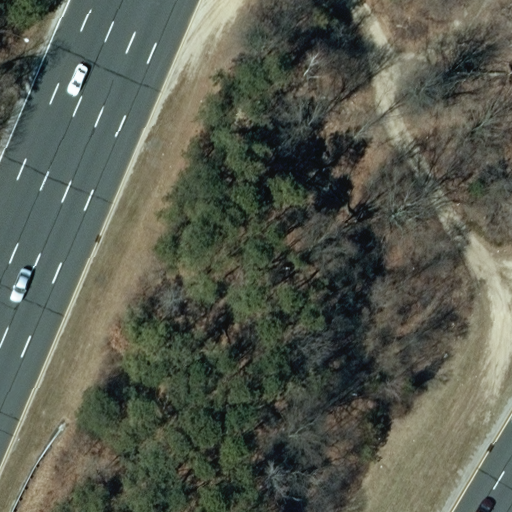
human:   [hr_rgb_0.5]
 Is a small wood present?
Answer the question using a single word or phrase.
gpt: no

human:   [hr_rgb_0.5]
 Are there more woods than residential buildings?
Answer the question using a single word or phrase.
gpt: yes

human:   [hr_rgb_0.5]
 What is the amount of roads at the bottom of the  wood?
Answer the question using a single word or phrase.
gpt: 3

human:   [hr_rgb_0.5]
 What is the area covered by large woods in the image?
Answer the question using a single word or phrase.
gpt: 6505m2

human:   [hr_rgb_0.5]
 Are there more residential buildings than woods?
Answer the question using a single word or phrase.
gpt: no

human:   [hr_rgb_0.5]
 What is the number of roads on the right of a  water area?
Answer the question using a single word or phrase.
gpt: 0

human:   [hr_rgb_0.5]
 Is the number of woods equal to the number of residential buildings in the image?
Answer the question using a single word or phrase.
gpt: no

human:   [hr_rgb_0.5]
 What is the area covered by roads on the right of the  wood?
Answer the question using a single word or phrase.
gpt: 0m2

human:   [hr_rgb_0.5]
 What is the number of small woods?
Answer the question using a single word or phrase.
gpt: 0

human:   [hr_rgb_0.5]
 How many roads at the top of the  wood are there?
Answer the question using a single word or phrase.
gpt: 0

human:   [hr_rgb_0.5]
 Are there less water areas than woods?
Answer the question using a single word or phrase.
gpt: yes

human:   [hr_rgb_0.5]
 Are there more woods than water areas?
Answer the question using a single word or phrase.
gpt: yes

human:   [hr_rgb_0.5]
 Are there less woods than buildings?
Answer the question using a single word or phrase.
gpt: no

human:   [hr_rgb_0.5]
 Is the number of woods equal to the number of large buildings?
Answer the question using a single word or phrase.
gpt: no

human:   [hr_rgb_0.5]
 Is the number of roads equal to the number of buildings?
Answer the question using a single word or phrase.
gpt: no

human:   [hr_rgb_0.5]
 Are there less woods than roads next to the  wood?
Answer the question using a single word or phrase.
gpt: yes

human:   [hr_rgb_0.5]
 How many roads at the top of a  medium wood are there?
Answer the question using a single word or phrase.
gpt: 0

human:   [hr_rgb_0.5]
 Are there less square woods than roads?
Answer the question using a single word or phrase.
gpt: yes

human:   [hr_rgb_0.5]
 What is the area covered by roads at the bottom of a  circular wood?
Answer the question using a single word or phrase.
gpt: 0m2

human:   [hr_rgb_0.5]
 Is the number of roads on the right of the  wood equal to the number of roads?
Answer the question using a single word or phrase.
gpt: no

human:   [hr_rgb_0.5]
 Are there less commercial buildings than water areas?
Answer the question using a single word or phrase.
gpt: no

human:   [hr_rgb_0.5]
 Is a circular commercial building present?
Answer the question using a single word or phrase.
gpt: no

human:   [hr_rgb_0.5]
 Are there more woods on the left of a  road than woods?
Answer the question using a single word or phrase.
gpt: no

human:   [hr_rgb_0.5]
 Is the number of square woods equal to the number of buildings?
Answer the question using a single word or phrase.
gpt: yes

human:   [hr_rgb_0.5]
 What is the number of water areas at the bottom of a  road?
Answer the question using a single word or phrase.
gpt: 0

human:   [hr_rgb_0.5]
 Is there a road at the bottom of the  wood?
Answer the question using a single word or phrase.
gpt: yes

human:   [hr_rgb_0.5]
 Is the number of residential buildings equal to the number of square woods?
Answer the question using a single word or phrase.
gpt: yes

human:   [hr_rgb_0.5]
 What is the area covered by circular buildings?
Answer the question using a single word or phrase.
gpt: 0m2

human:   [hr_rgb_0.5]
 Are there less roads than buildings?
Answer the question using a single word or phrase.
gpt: no

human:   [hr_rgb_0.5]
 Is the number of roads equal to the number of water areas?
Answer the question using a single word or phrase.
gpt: no

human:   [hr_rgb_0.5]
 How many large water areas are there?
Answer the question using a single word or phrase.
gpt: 0

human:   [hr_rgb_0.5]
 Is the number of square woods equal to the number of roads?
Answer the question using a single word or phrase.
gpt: no

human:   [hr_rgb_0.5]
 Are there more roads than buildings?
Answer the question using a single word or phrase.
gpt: yes

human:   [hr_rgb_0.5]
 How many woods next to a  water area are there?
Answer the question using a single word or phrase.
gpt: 0

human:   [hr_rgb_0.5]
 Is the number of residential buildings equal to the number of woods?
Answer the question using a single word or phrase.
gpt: no

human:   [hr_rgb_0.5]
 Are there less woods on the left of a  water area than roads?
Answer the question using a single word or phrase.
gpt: yes